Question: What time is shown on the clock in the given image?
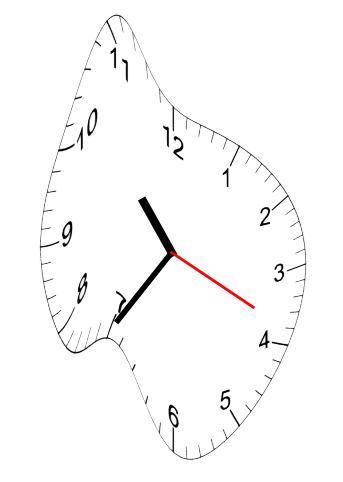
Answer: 10:35:19